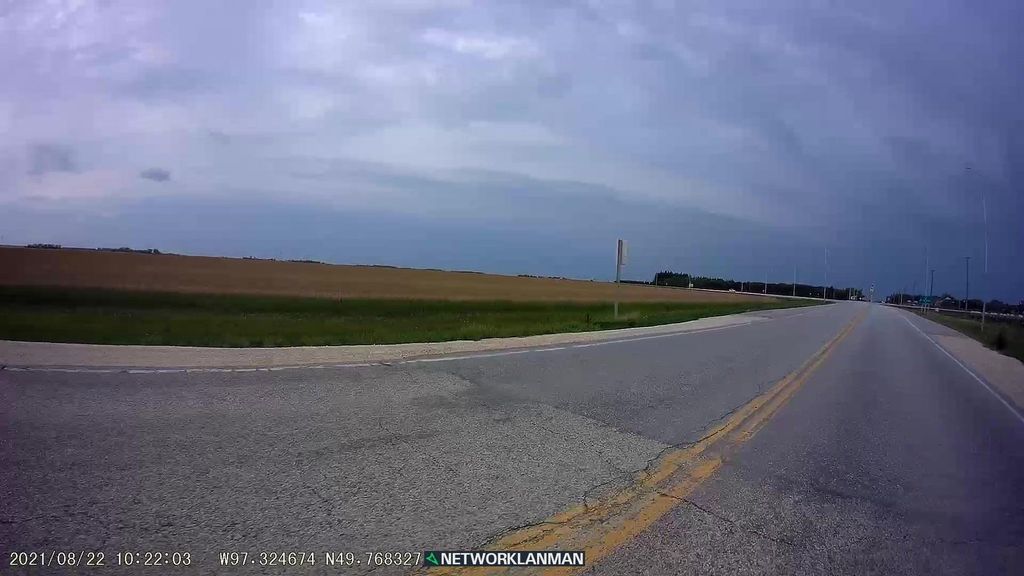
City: winnipeg